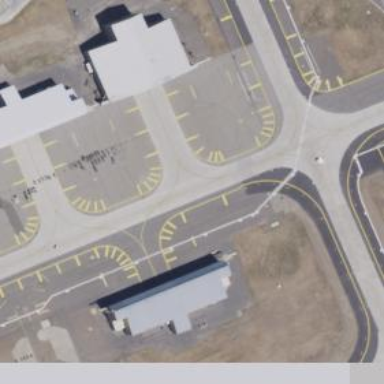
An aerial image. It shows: View of taxiway at the airport.